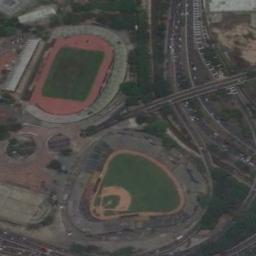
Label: stadium